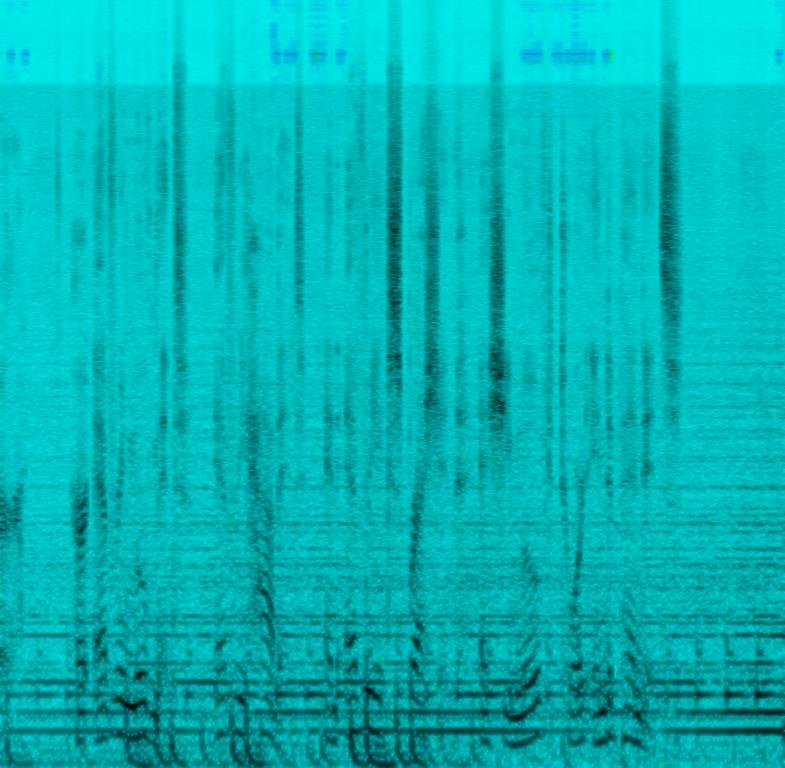
This song contains a male voice talking over a synth drone pad along to some soft sounding kick hits and a simple synth arpeggio. Then the recording stops and a new one rises with a drum stick sound and a e-bass sliding up in pitch. This song may be playing in a wildlife documentary.